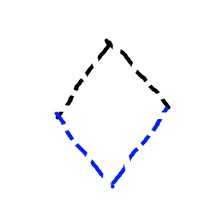
Shape: rhombus